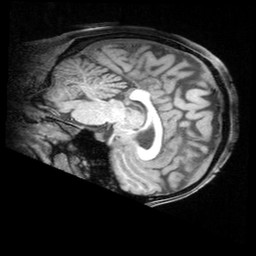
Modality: T1w
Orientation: sagittal
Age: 21
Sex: female
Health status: healthy